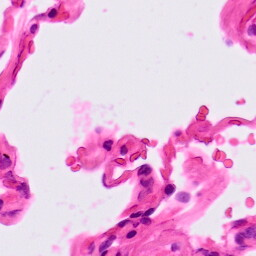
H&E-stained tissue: Lung